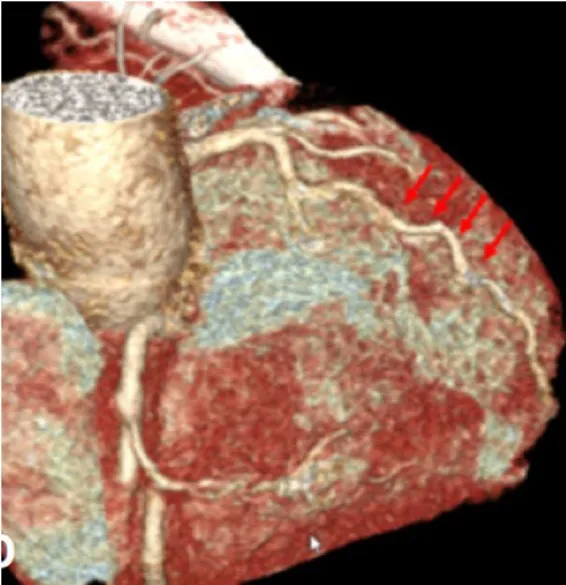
Postoperative CT scan showing the patent left anterior descending artery (red arrows).
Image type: radiology (ct)